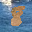
Label: 8